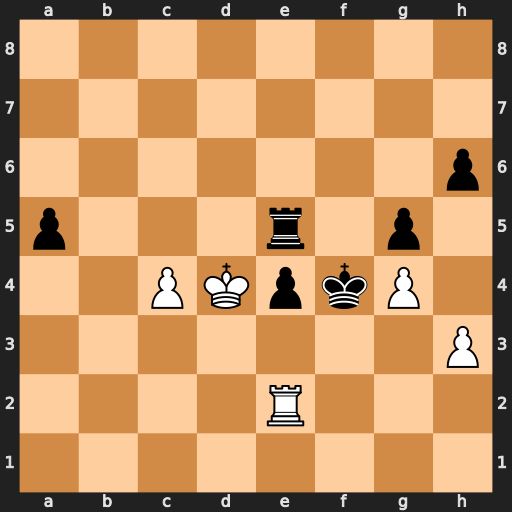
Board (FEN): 8/8/7p/p3r1p1/2PKpkP1/7P/4R3/8
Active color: w
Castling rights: -
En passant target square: -
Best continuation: Rf2+ Kg3 Kxe5 Kxf2 Kxe4